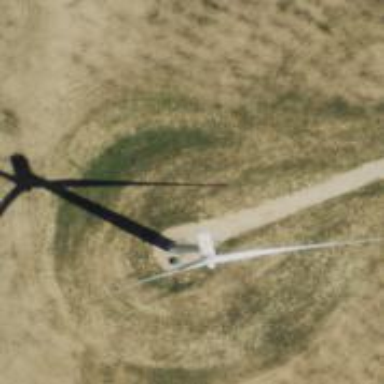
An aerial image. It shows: Wind generator powered by horizontal axis wind turbine.